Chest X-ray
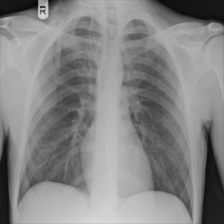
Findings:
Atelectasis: negative
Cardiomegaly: negative
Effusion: negative
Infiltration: negative
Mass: negative
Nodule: negative
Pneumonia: negative
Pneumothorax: negative
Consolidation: negative
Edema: negative
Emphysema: negative
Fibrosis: negative
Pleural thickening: negative
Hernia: negative